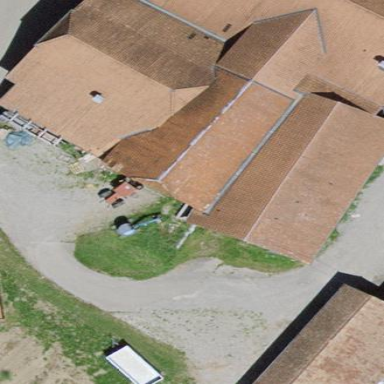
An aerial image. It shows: Rural barn.